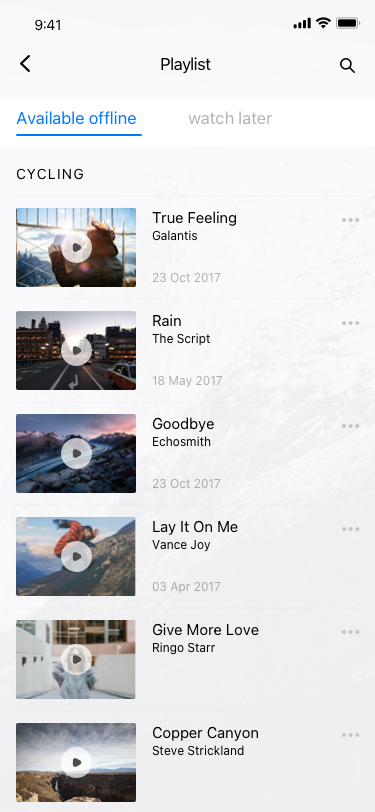
Text in this UI design:
watch later
Available offline
True Feeling
Galantis
23 Oct 2017
Rain
The Script
18 May 2017
Goodbye
Echosmith
23 Oct 2017
Lay It On Me
Vance Joy
03 Apr 2017
Give More Love
Ringo Starr
Copper Canyon
Steve Strickland
Cycling
Playlist